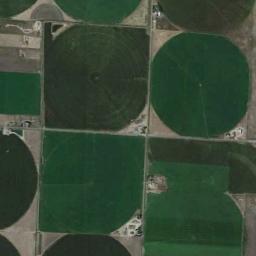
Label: circular_farmland